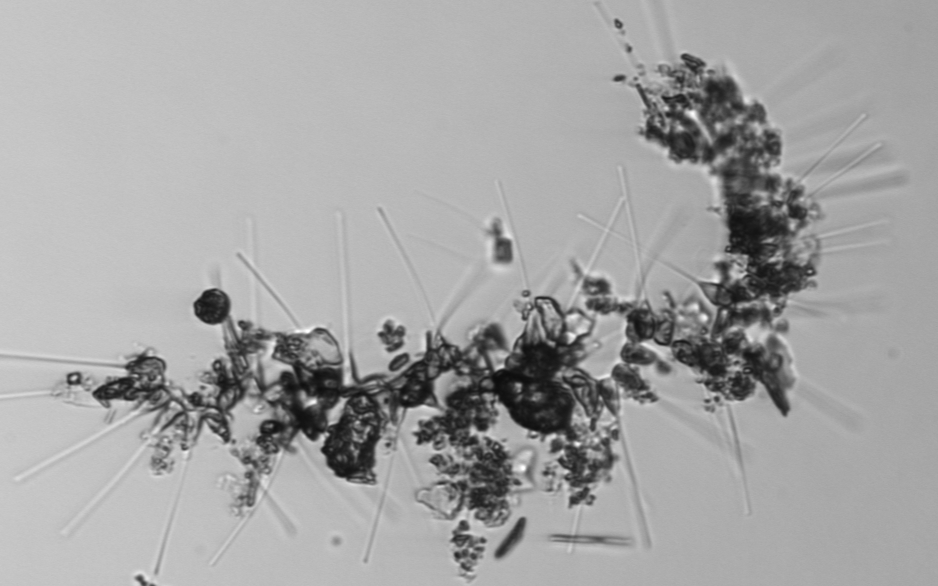
Label: Asterionellopsis_glacialis